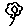
Label: flower